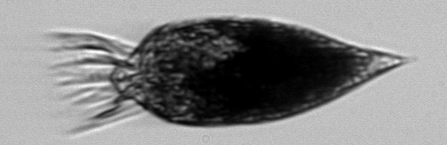
Label: Strombidium_tintinnodes